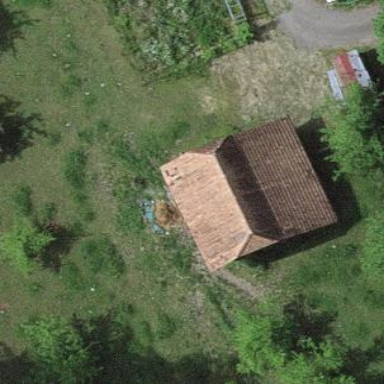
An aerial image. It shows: Rural barn.